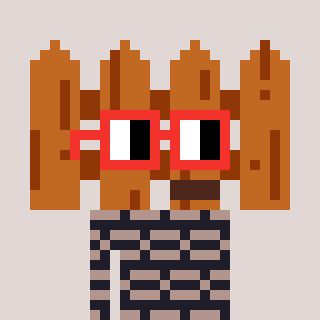
a pixel art character with square red glasses, a fence-shaped head and a grayscale-colored body on a warm background